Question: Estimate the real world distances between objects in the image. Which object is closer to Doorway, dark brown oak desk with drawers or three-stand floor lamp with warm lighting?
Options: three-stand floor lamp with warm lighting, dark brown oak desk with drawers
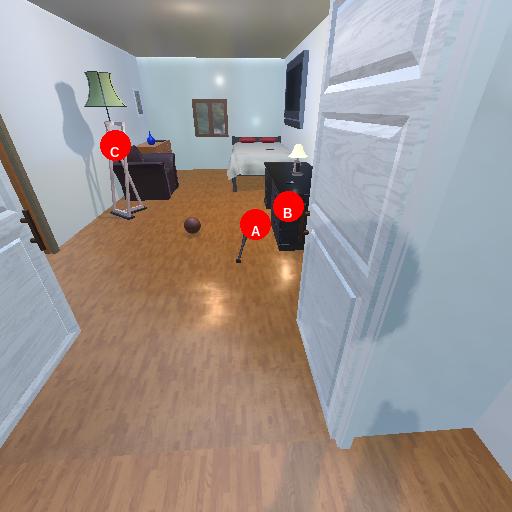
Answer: three-stand floor lamp with warm lighting